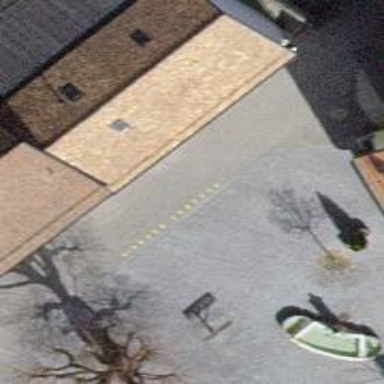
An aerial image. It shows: Parking area with asphalt surface.